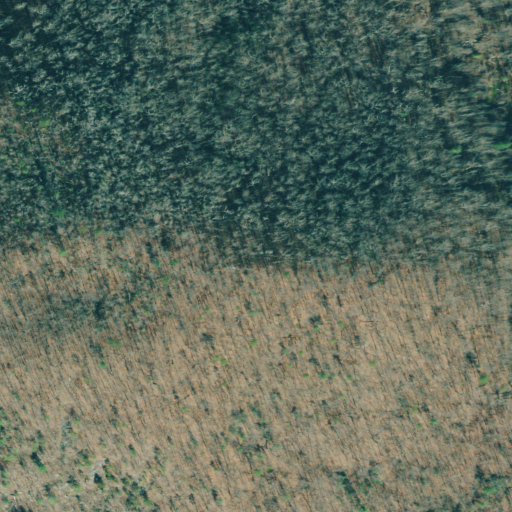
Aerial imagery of mountain in Georgia named Cedar Cliff Knob containing deciduous forest, mixed forest, and grassland